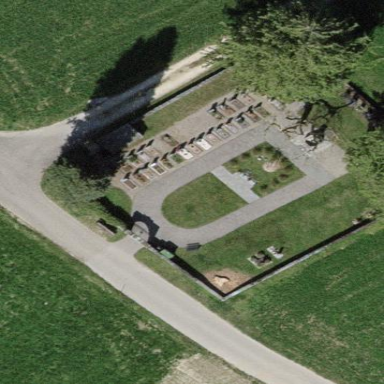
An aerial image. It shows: Cemetery.